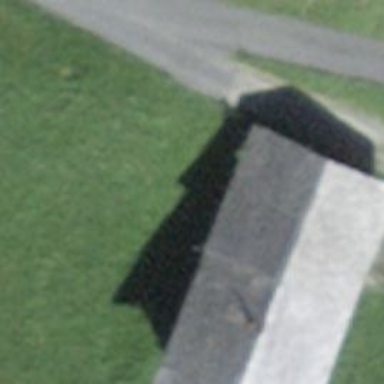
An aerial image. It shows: Farm building.